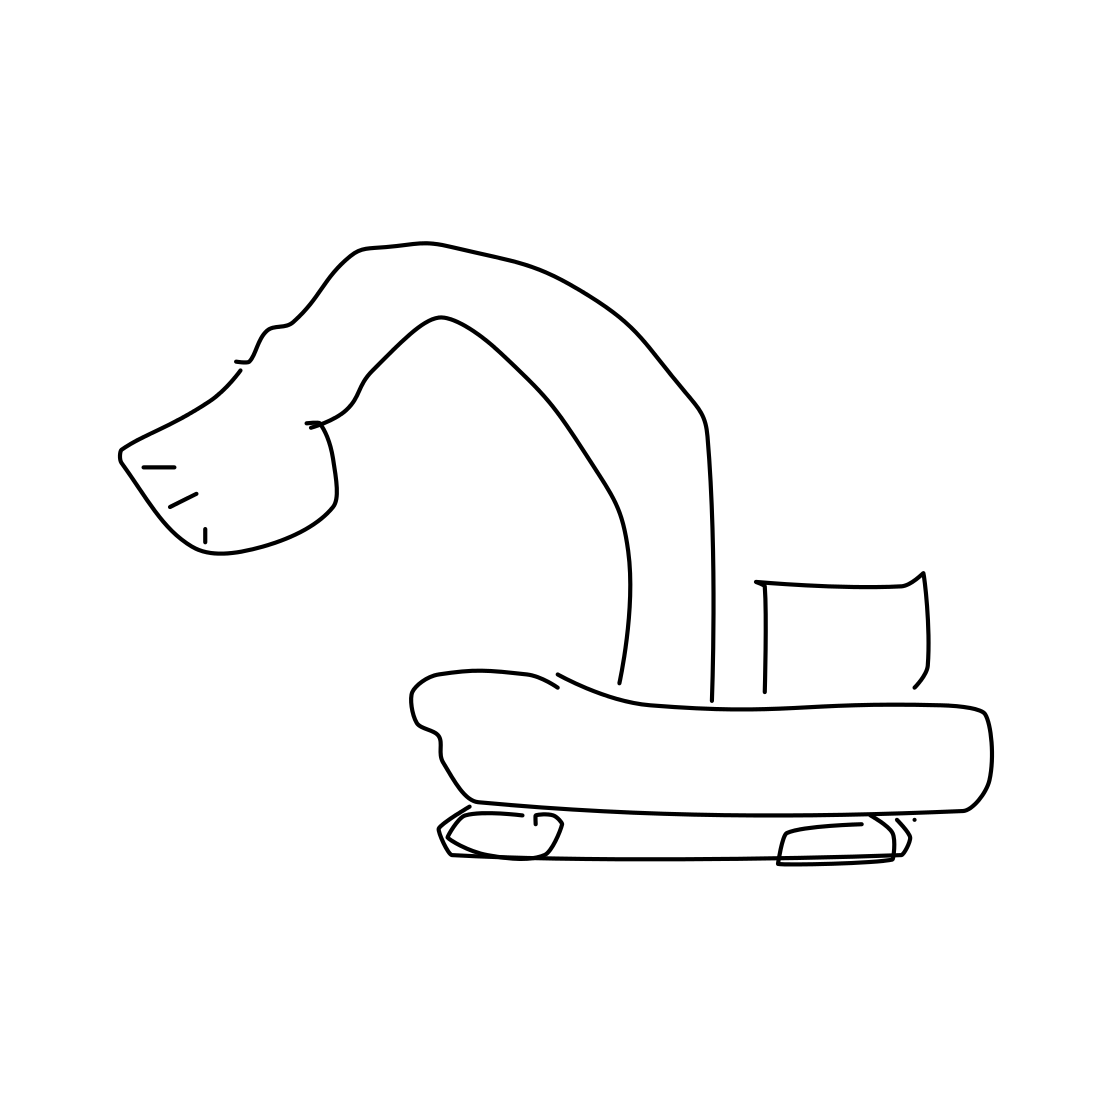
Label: bulldozer